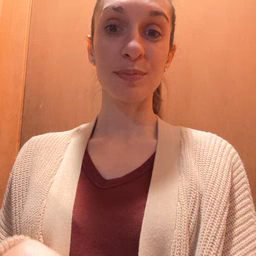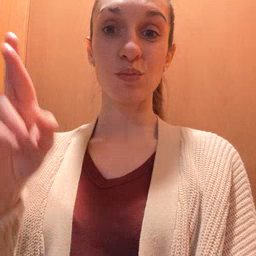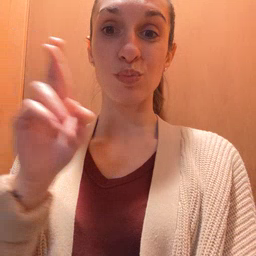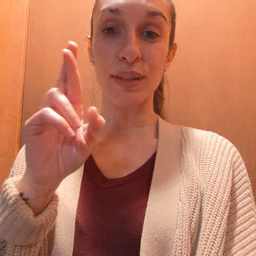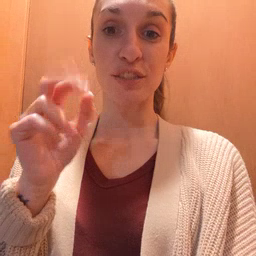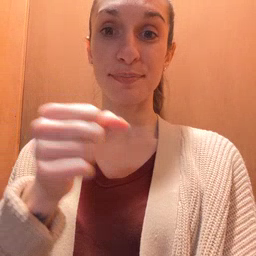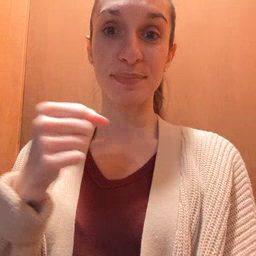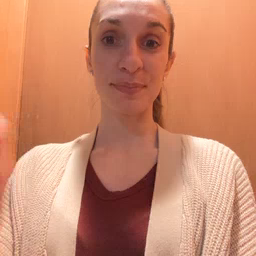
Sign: refrigerator